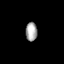
Tissue: skin
Cell type: Fibroblasts
Senescence score: 0.7391
Nuclear area (px): 212
Mean DAPI intensity: 167.797